Question: I wrote a SQL function that looks like this:
'''
CREATE OR REPLACE FUNCTION bathrooms(structure)
RETURNS double precision AS
$BODY$
SELECT coalesce(bathrooms_total, 0) +
coalesce(bathrooms_full, 0) +
coalesce(bathrooms_half, 0)*.5 +
coalesce(bathrooms_three_quarter, 0)*.75
FROM structure
$BODY$
LANGUAGE sql VOLATILE;
'''
And noticed that when using it, I usually got the wrong answer. I.e. it would tell me a row had 5 bathrooms when in fact the row only had 1.5. So I wrote a query to test the function that looked like this:
'''
SELECT coalesce(bathrooms_total, 0) +
coalesce(bathrooms_full, 0) +
coalesce(bathrooms_half, 0)*.5 +
coalesce(bathrooms_three_quarter, 0)*.75,
bathrooms(structure)
FROM structure
'''
And that returned a very interesting result:
'''
row# real_bathrooms
func_bathrooms
1. 4 4
2. 2 4
3. 1 4
4. 1.75 4
5. 2.5 4
6. 1.5 4
7. 1.75 4
.
.
.
450. 2.5 4
451. 3.5 4
452. 1.5 1.5!!!!!!
453. 1 1.5
454. 2.75 1.5
.
.
'''
It appears that the function calculates once and then caches that value for around 450 rows, then recalculates. This continues at 900, 1350, and 1800, etc. This was starting to make sense, except everything I've read in the <URL>
As the comments request here is a sample of the data:

Any ideas?
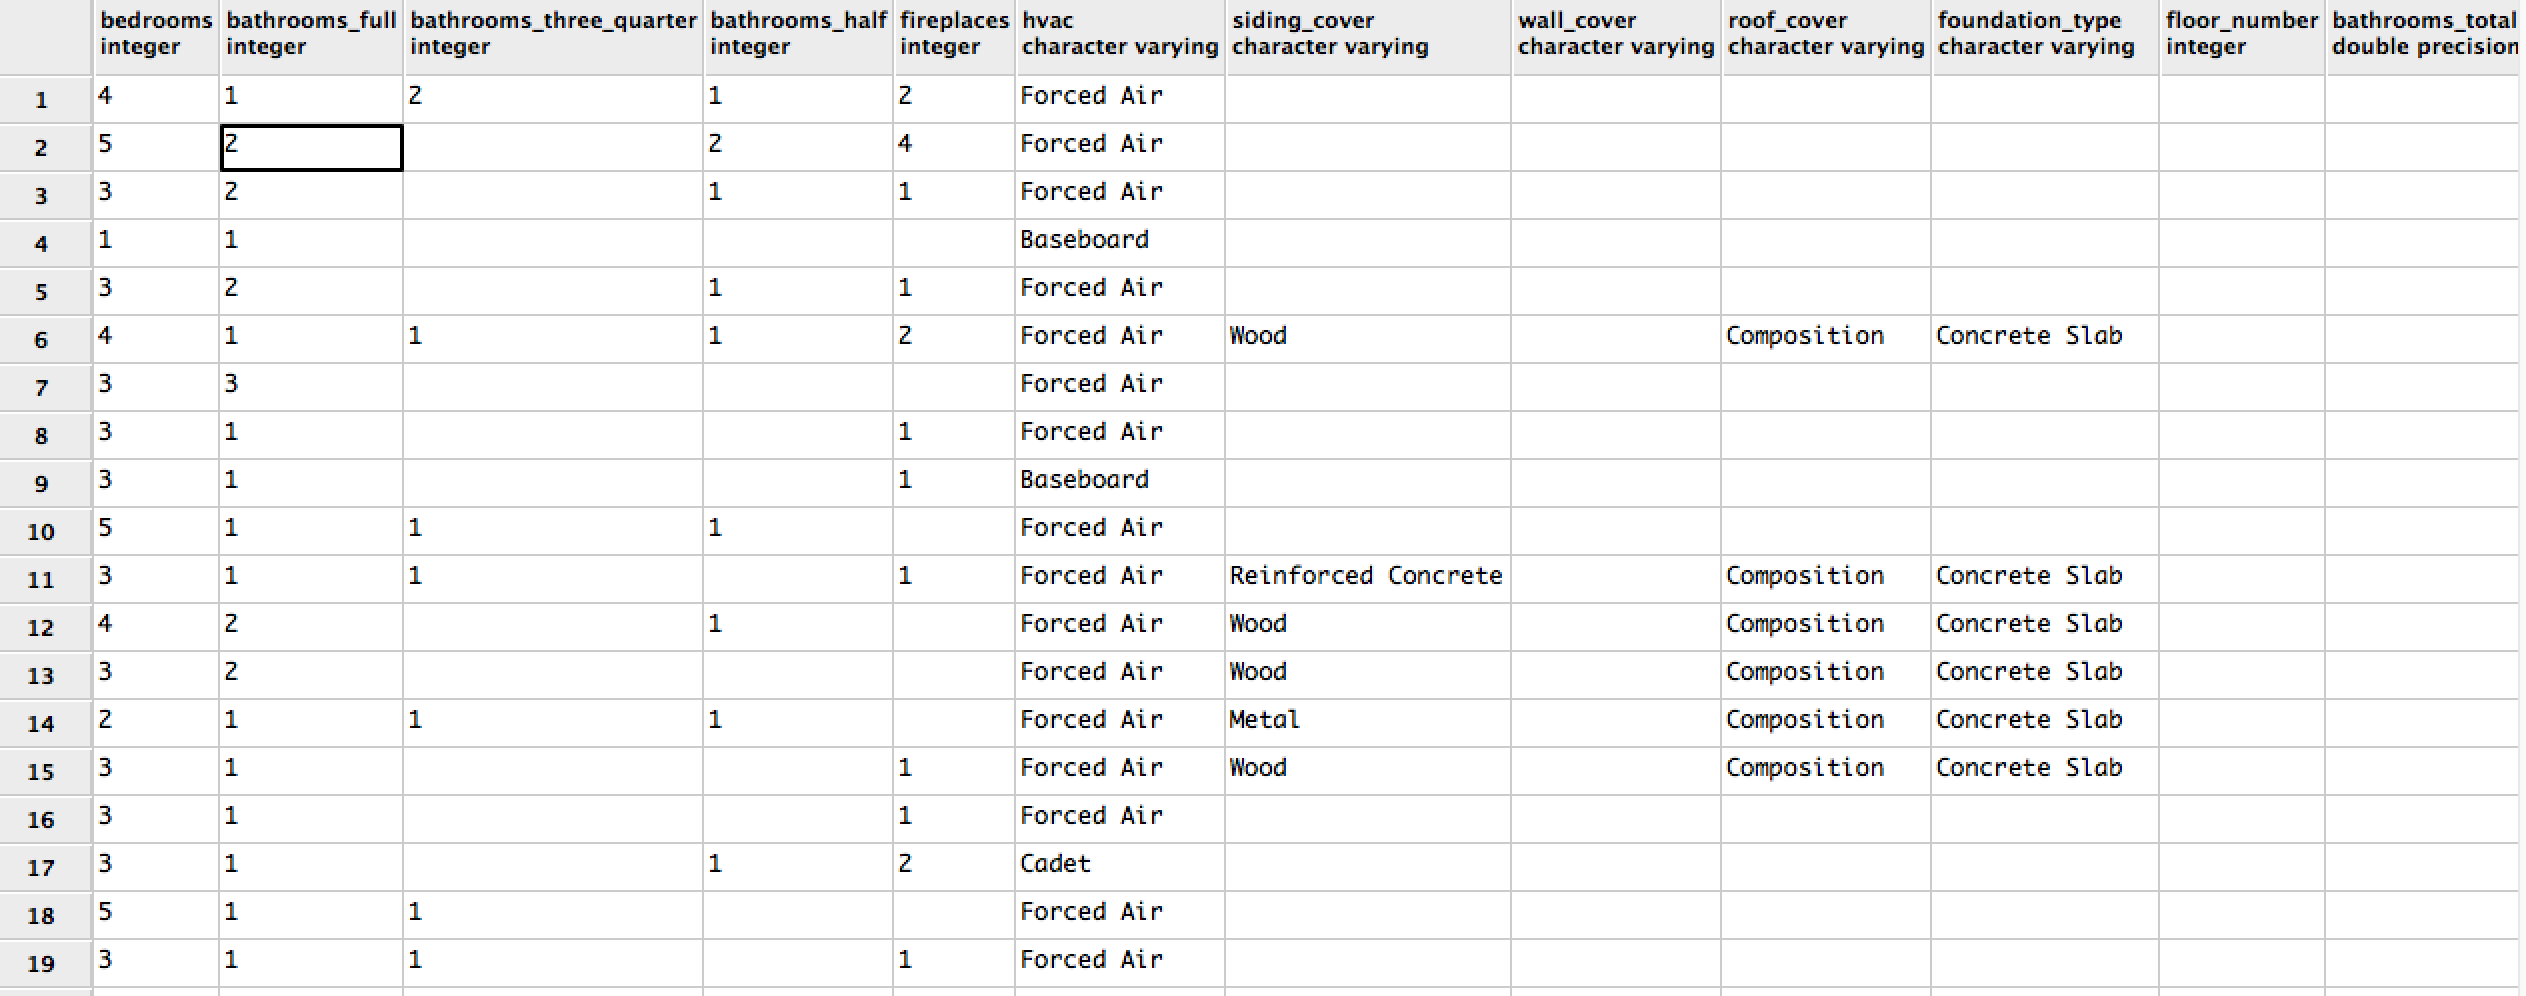
Answer: Your function does not reference the passed parameter like you seem to think. 'structure' in 'FROM structure' references the underlying table, the passed parameter.
What you seem to want is a function to emulate a "computed field" or "generated column". Would work like this:
'''
CREATE OR REPLACE FUNCTION bathrooms(structure)
RETURNS double precision AS
$func$
SELECT coalesce($1.bathrooms_total, 0)
+ coalesce($1.bathrooms_full, 0)
+ coalesce($1.bathrooms_half, 0) * .5
+ coalesce($1.bathrooms_three_quarter, 0) * .75
$func$ LANGUAGE sql;
'''
Call (example):
'''
SELECT *, pg_temp.bathrooms(s) FROM structure s;
'''
Detailed explanation:
- <URL>